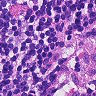
Metastatic tissue present: no